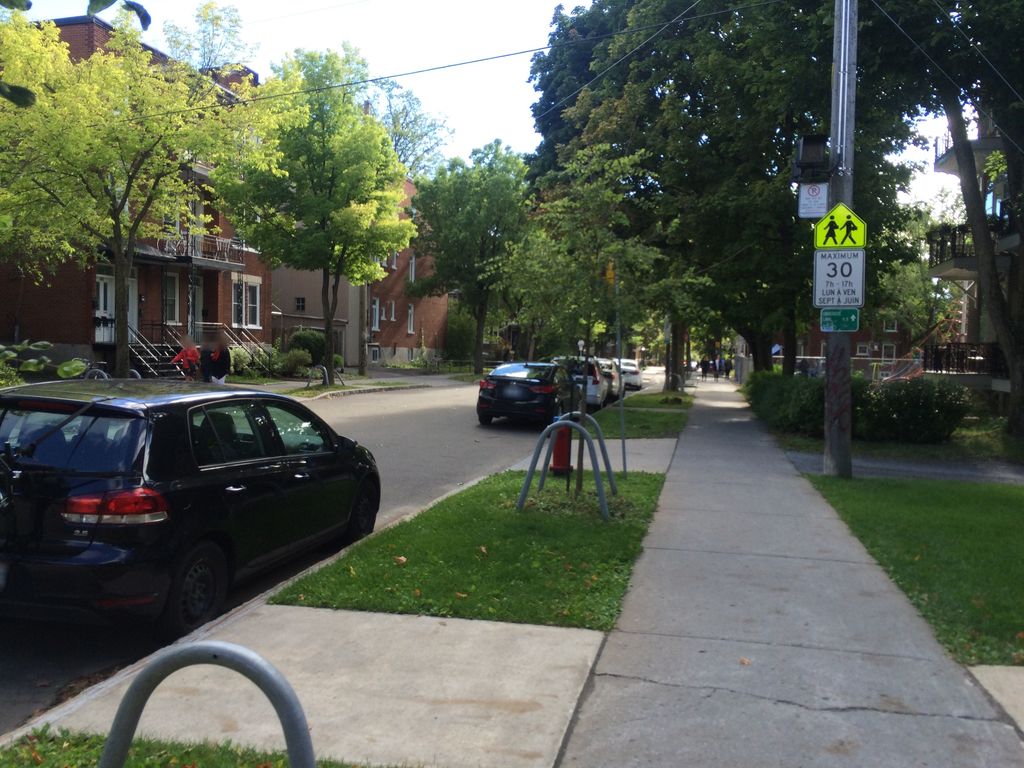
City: quebec_city